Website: home-depot
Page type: account-selection
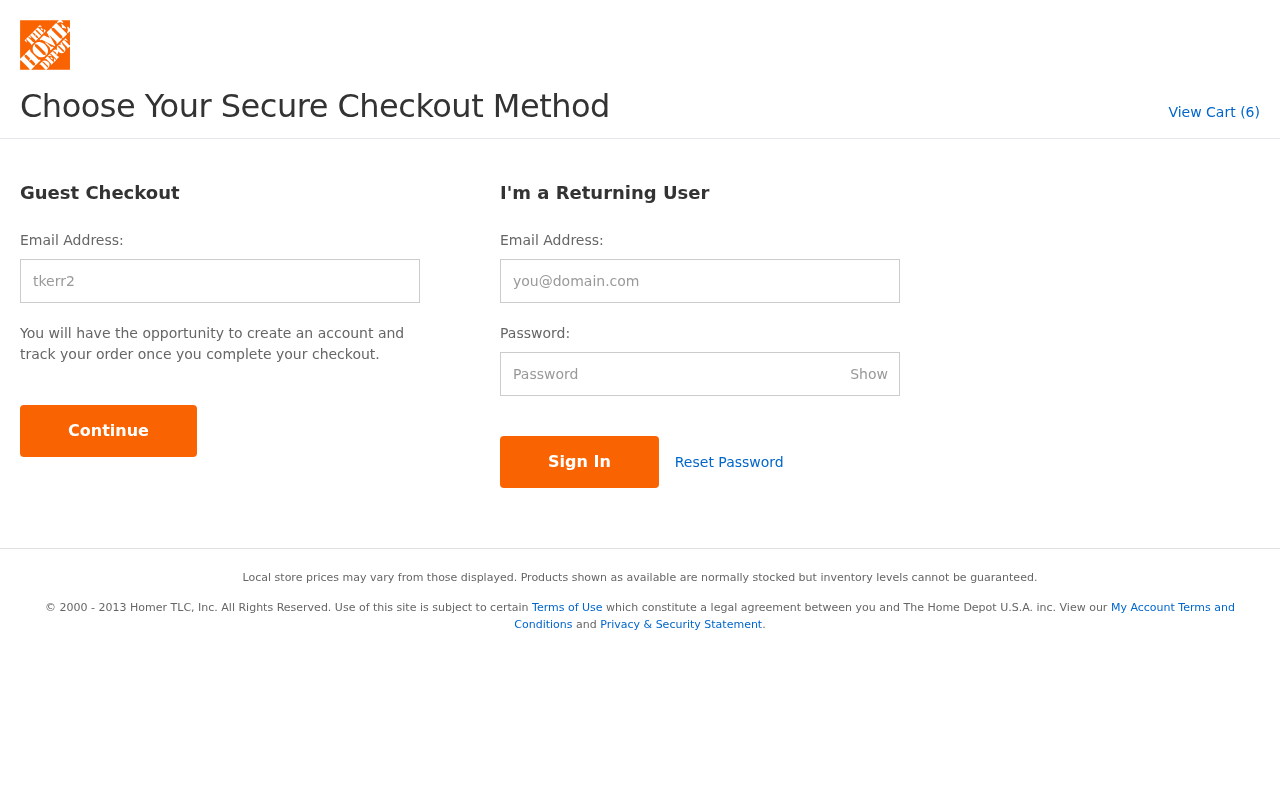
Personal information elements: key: PII_LOGIN_USERNAME
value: tkerr203
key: PII_LOGIN_USERNAME2
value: tkerr203
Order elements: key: ORDER_NUM_ITEMS
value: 6